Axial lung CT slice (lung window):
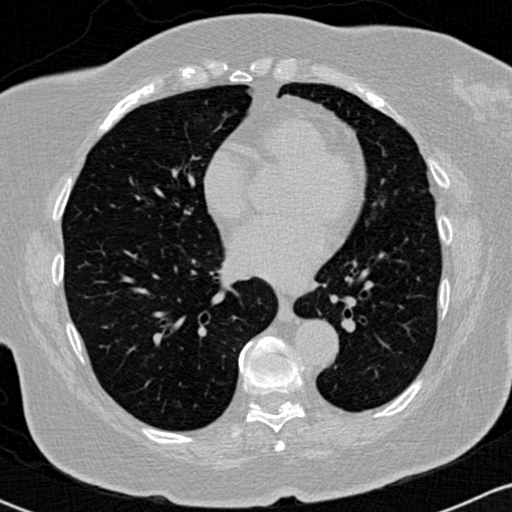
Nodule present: no